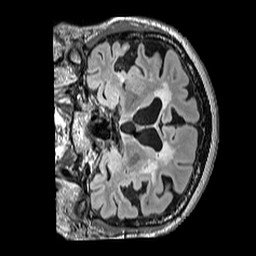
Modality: FLAIR
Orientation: coronal
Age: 66
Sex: female
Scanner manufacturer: siemens
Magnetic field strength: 3 T
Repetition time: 5 s
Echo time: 0.387 s